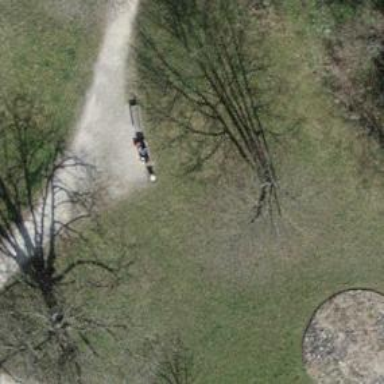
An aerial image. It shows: Bench for seating.